Field crop: tomato
Growth stage: 1
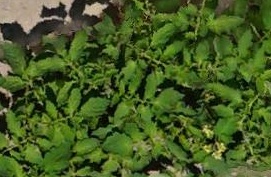
Species: tomato